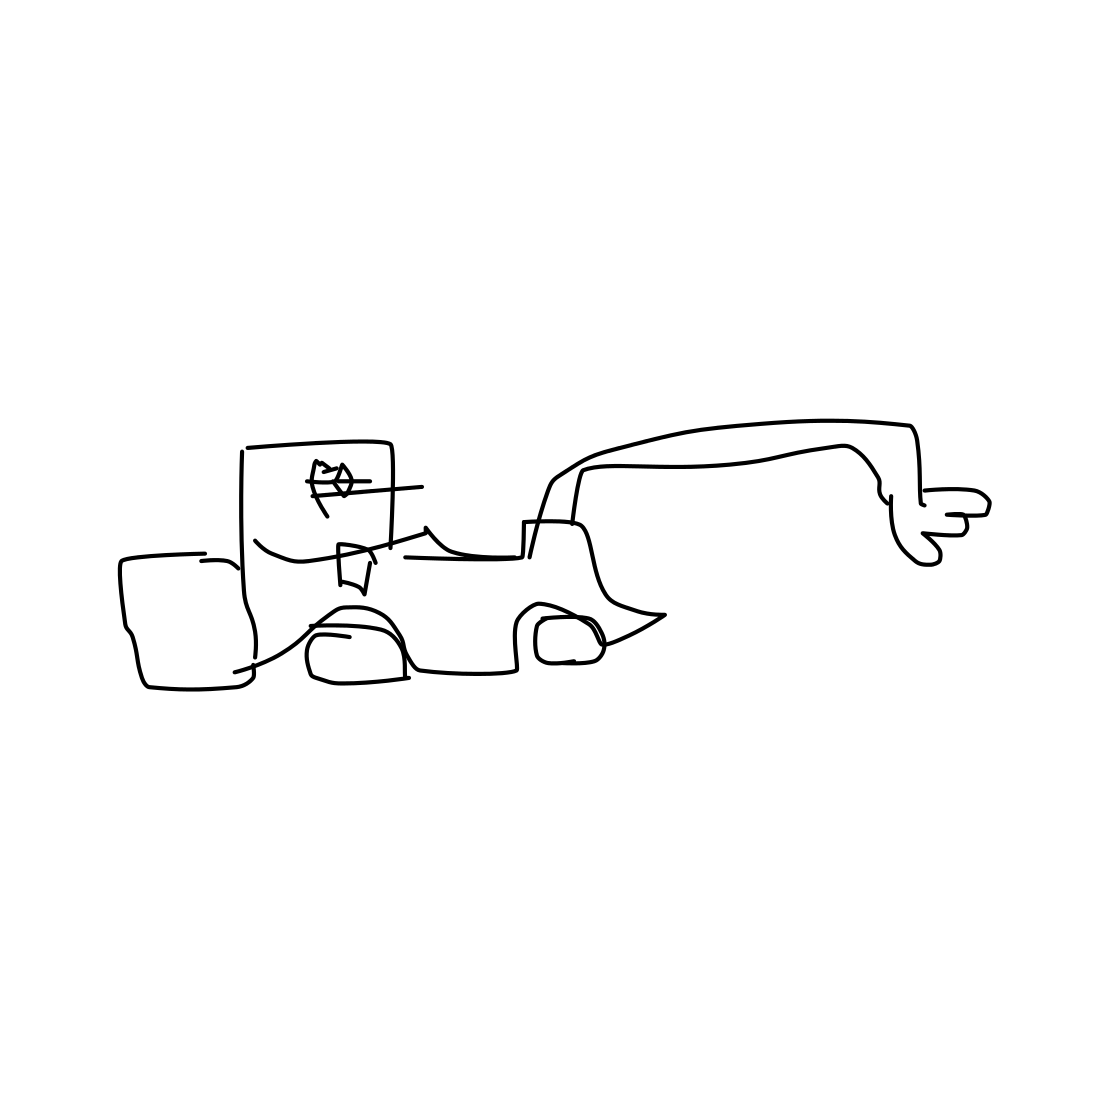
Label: bulldozer